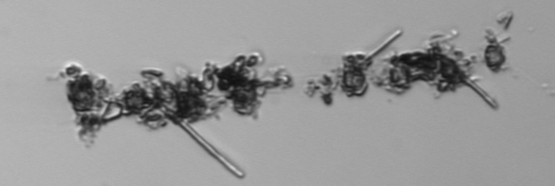
Label: Thalassiosira_TAG_external_detritus